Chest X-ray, PA view. Patient: 26 years old, sex M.
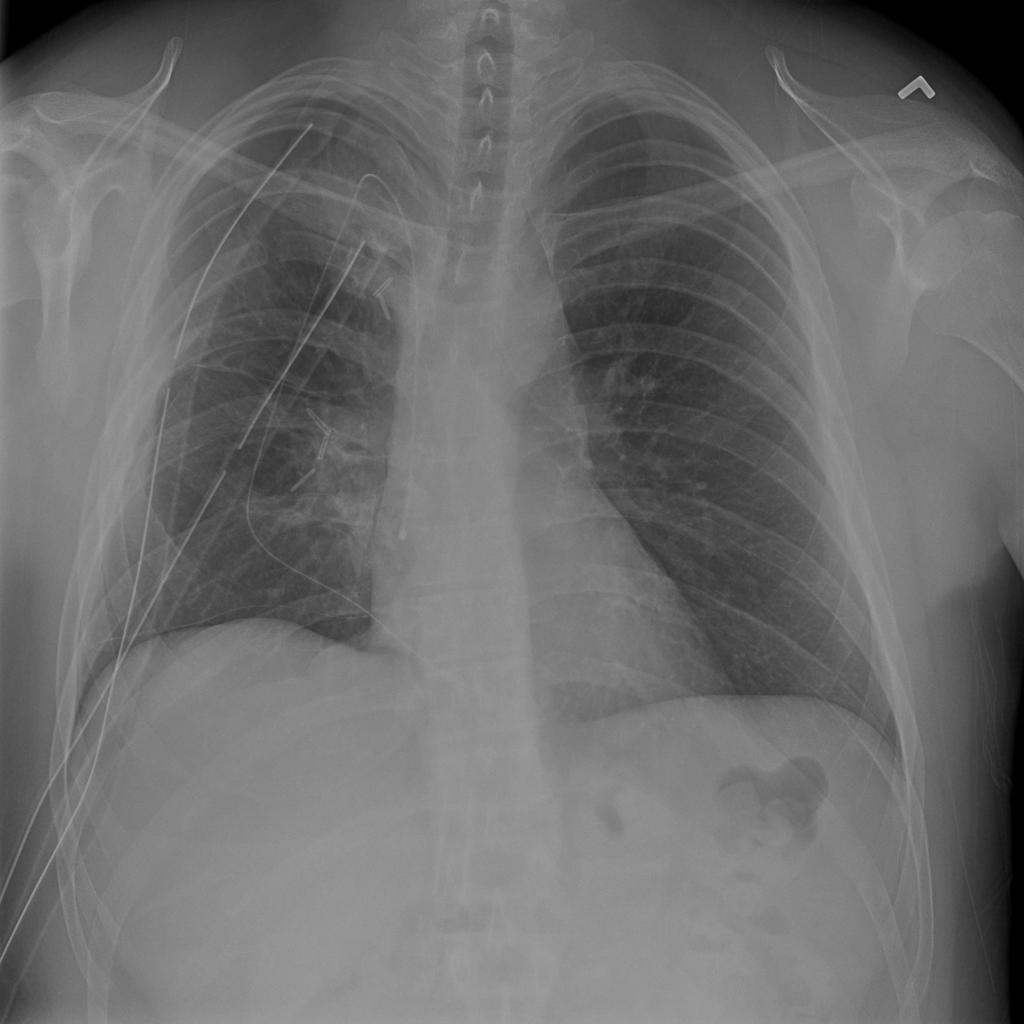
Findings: Pneumothorax